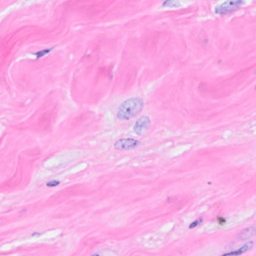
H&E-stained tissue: Breast